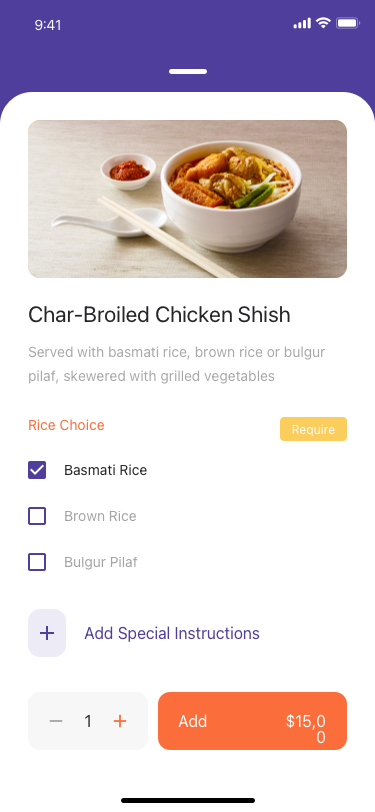
Text in this UI design:
Served with basmati rice, brown rice or bulgur pilaf, skewered with grilled vegetables
Char-Broiled Chicken Shish
Basmati Rice
Brown Rice
Bulgur Pilaf
Rice Choice
Required
Add Special Instructions
Add
$15,00
1